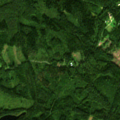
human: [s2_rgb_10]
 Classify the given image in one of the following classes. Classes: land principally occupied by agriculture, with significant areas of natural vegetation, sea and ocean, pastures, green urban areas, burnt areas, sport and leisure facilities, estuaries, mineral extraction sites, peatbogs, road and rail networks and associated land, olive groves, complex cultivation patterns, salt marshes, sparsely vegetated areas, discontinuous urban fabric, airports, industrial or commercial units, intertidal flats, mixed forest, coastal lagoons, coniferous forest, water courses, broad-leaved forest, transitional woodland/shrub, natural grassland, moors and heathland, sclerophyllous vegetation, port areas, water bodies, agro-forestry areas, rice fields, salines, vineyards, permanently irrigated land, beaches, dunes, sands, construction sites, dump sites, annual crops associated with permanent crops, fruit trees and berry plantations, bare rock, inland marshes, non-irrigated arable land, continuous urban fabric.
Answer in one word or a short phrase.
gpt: coniferous forest, mixed forest